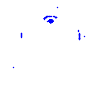
Particle: pion